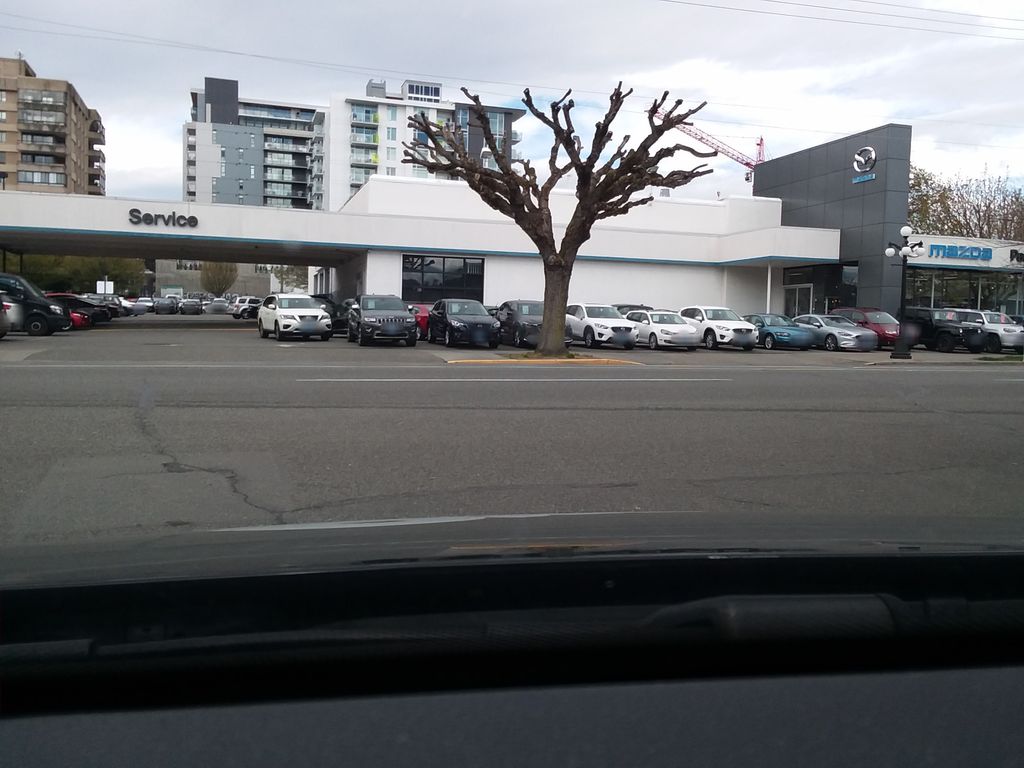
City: victoria